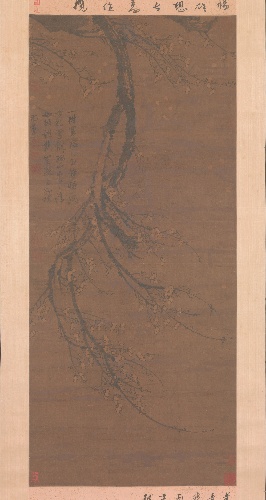
Title: 元　王冕　墨梅圖　軸|Fragrant Snow at Broken Bridge
Artist: Wang Mian
Artist bio: Chinese, 1287–1359
Date: 14th century
Object type: Hanging scroll
Classification: Paintings
Medium: Hanging scroll; ink on silk
Culture: China
Period: Yuan dynasty (1271–1368)
Dimensions: Image: 44 1/2 x 19 3/4 in. (113 x 50.2 cm)
Overall with colophons: 68 x 19 3/4 in. (172.7 x 50.2 cm)
Overall with mounting: 106 1/8 x 25 1/4 in. (269.6 x 64.1 cm)
Overall with knobs: 106 1/8 x 29 1/2 in. (269.6 x 74.9 cm)
Department: Asian Art
Credit line: Ex coll.: C. C. Wang Family, Purchase, Gift of J. Pierpont Morgan, by exchange, 1973
Accession year: 1973
Repository: Metropolitan Museum of Art, New York, NY
Tags: Trees